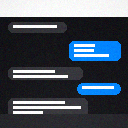
Screen state: on